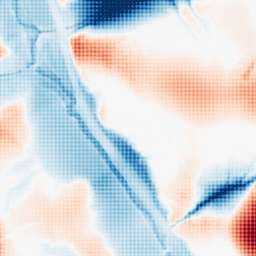
Category: morphological
Decomposition family: morphological
Decomposition parameters: operation: average
size: 50
Upsampling method: sinc_hamming
Upsampling parameters: scale: 4
kernel_size: 4
Upsampling scale: 4